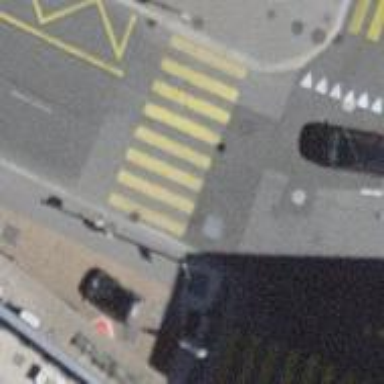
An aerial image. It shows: Road crossing with traffic signals.